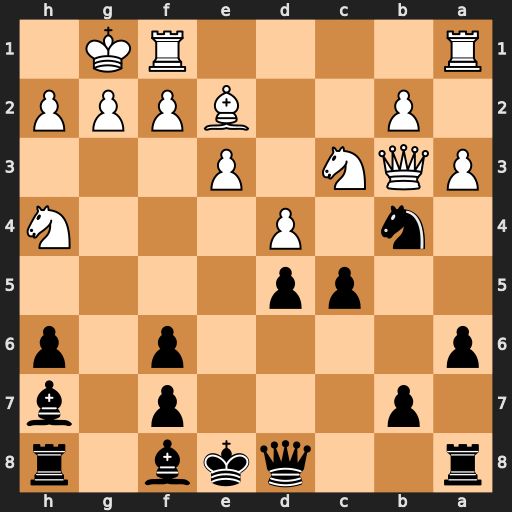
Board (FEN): r2qkb1r/1p3p1b/p4p1p/2pp4/1n1P3N/PQN1P3/1P2BPPP/R4RK1
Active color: b
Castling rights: kq
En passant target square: -
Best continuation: Bc2 axb4 Bxb3